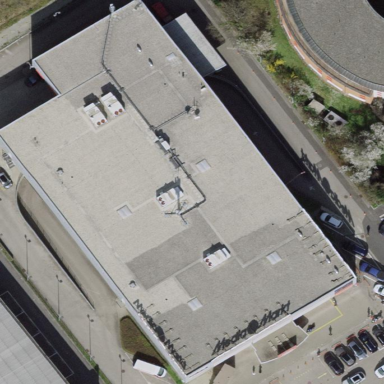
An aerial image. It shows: Retail building.